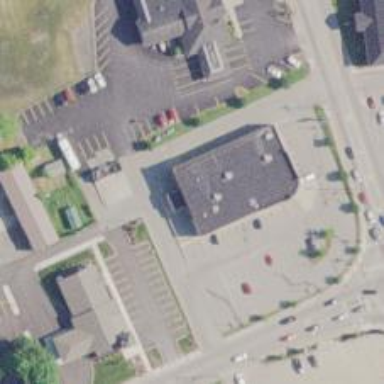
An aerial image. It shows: Pharmacy providing healthcare services.